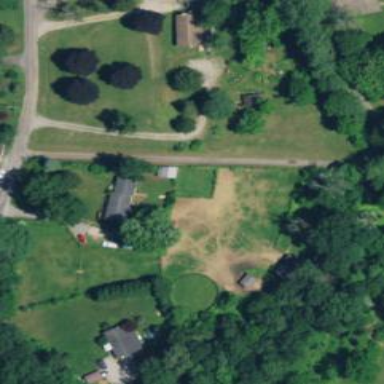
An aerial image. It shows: Driveway.